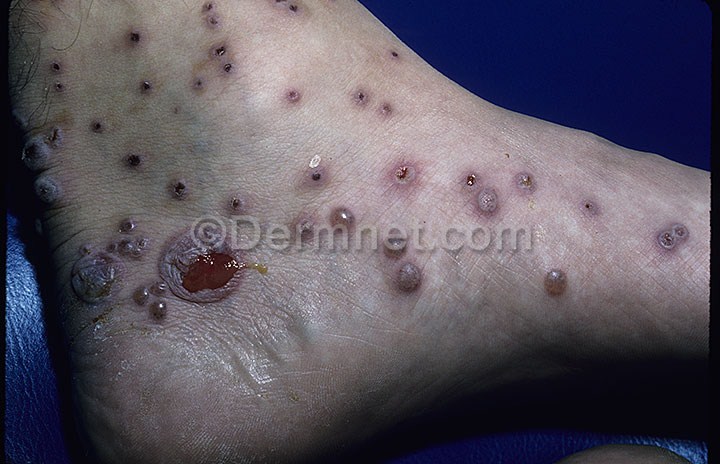
Disease: Scabies Lyme Disease and other Infestations and Bites